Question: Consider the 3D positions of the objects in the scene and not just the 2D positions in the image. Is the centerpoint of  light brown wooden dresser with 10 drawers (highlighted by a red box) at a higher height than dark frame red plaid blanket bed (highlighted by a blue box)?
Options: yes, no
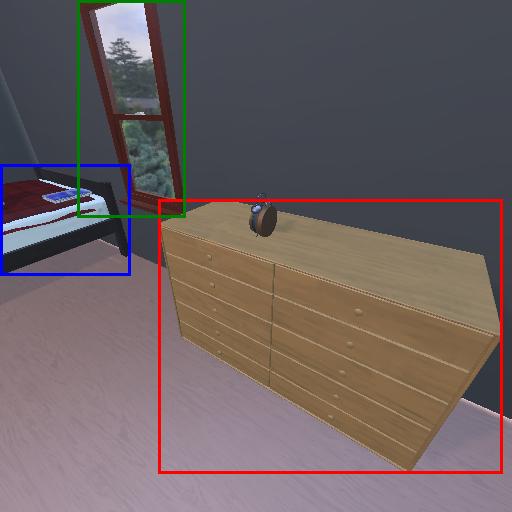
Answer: yes